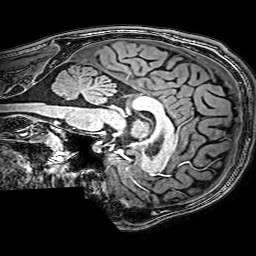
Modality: T1w
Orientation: sagittal
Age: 23
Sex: male
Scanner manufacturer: philips
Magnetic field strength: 3 T
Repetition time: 0.009 s
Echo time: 0.0035 s